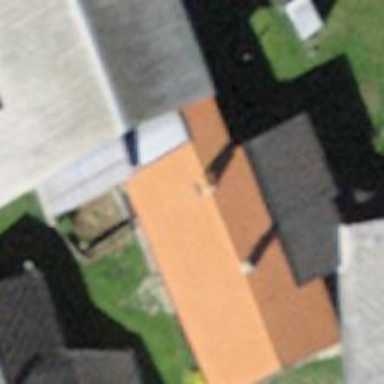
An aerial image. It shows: Simple and straightforward house.